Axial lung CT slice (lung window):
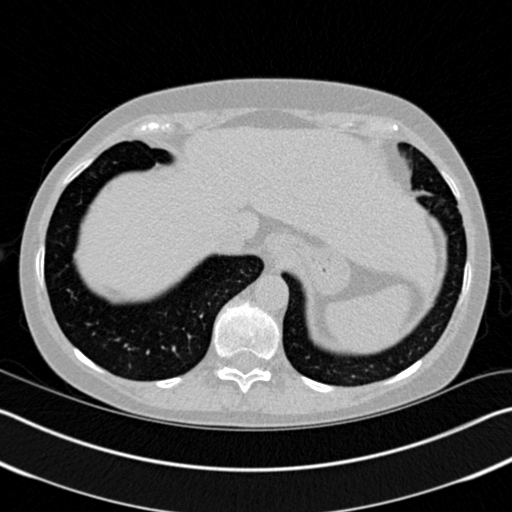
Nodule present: no